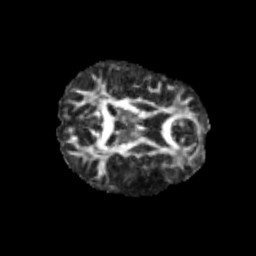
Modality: FA
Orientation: axial
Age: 12
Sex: male
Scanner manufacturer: siemens
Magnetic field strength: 3 T
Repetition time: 3.8 s
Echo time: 0.07 s